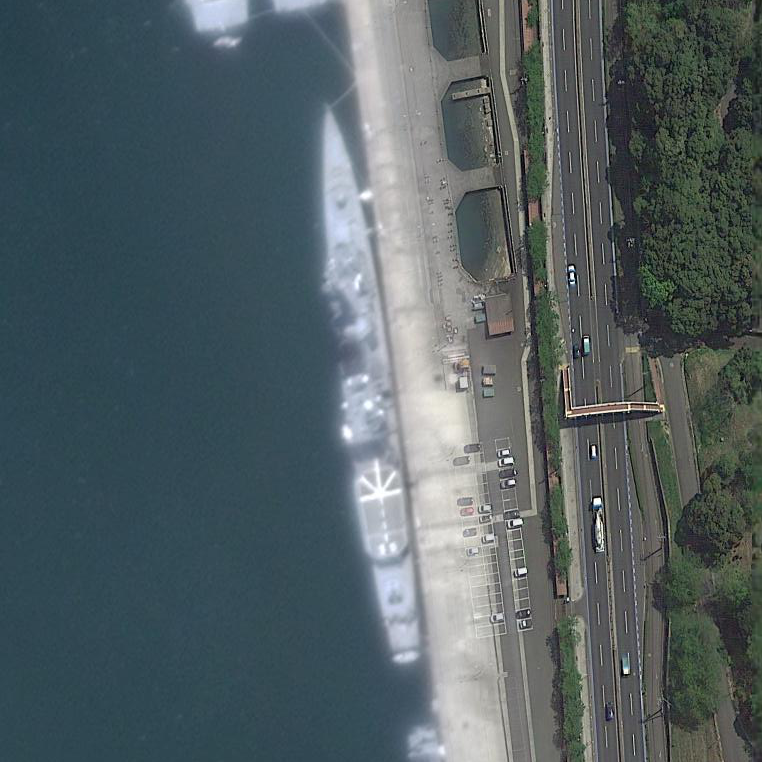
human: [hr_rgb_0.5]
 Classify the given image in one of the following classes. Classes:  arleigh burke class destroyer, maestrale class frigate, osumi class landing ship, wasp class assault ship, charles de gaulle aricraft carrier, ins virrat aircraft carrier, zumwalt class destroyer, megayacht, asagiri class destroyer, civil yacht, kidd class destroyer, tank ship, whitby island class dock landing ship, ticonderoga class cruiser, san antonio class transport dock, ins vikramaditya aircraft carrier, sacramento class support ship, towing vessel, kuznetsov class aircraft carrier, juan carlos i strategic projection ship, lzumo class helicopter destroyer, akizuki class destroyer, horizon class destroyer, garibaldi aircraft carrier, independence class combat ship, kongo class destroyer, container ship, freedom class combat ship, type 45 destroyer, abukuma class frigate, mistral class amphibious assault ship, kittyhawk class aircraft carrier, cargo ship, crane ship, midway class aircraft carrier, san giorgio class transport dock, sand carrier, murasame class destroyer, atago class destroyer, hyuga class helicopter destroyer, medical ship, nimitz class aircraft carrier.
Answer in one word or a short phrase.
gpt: Abukuma class frigate